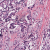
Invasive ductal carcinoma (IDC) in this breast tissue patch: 1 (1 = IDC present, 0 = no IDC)